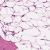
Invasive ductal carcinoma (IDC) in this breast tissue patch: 0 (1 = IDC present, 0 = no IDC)